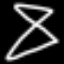
Label: hourglass